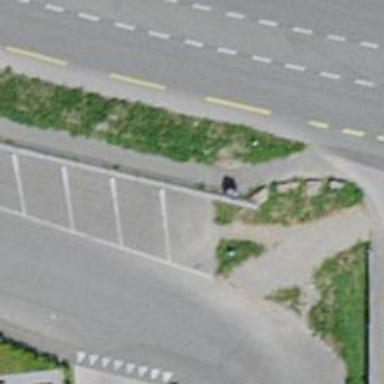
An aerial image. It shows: Charging station.